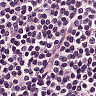
Metastatic tissue present: no